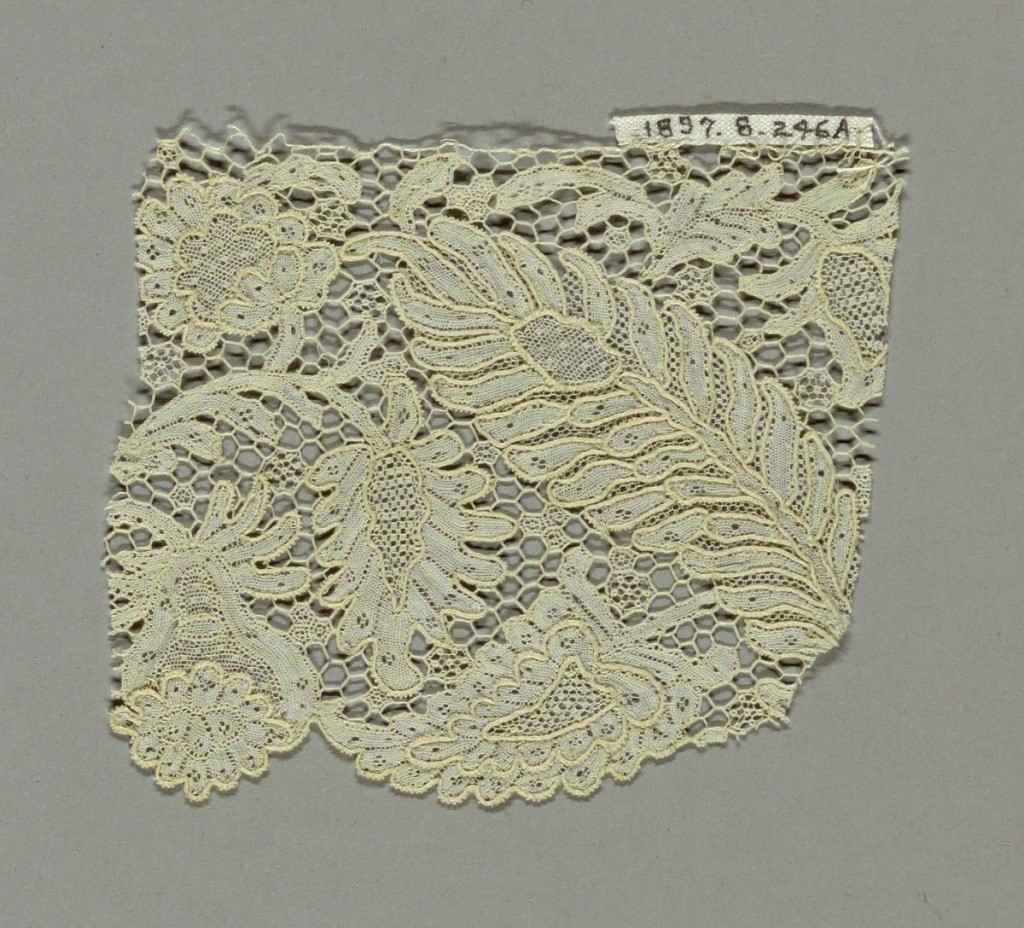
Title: Fragment
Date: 18th century
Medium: linen Technique: needle lace
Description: Fragment of Argentan-style lace showing floral designs with large ornamental leaves and blossoms on a ground of "brides bouclées."